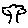
Label: tree